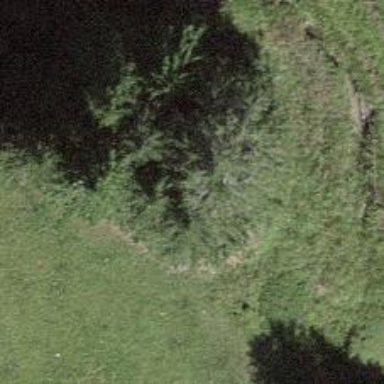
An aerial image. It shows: Beautiful tree in nature.